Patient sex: M
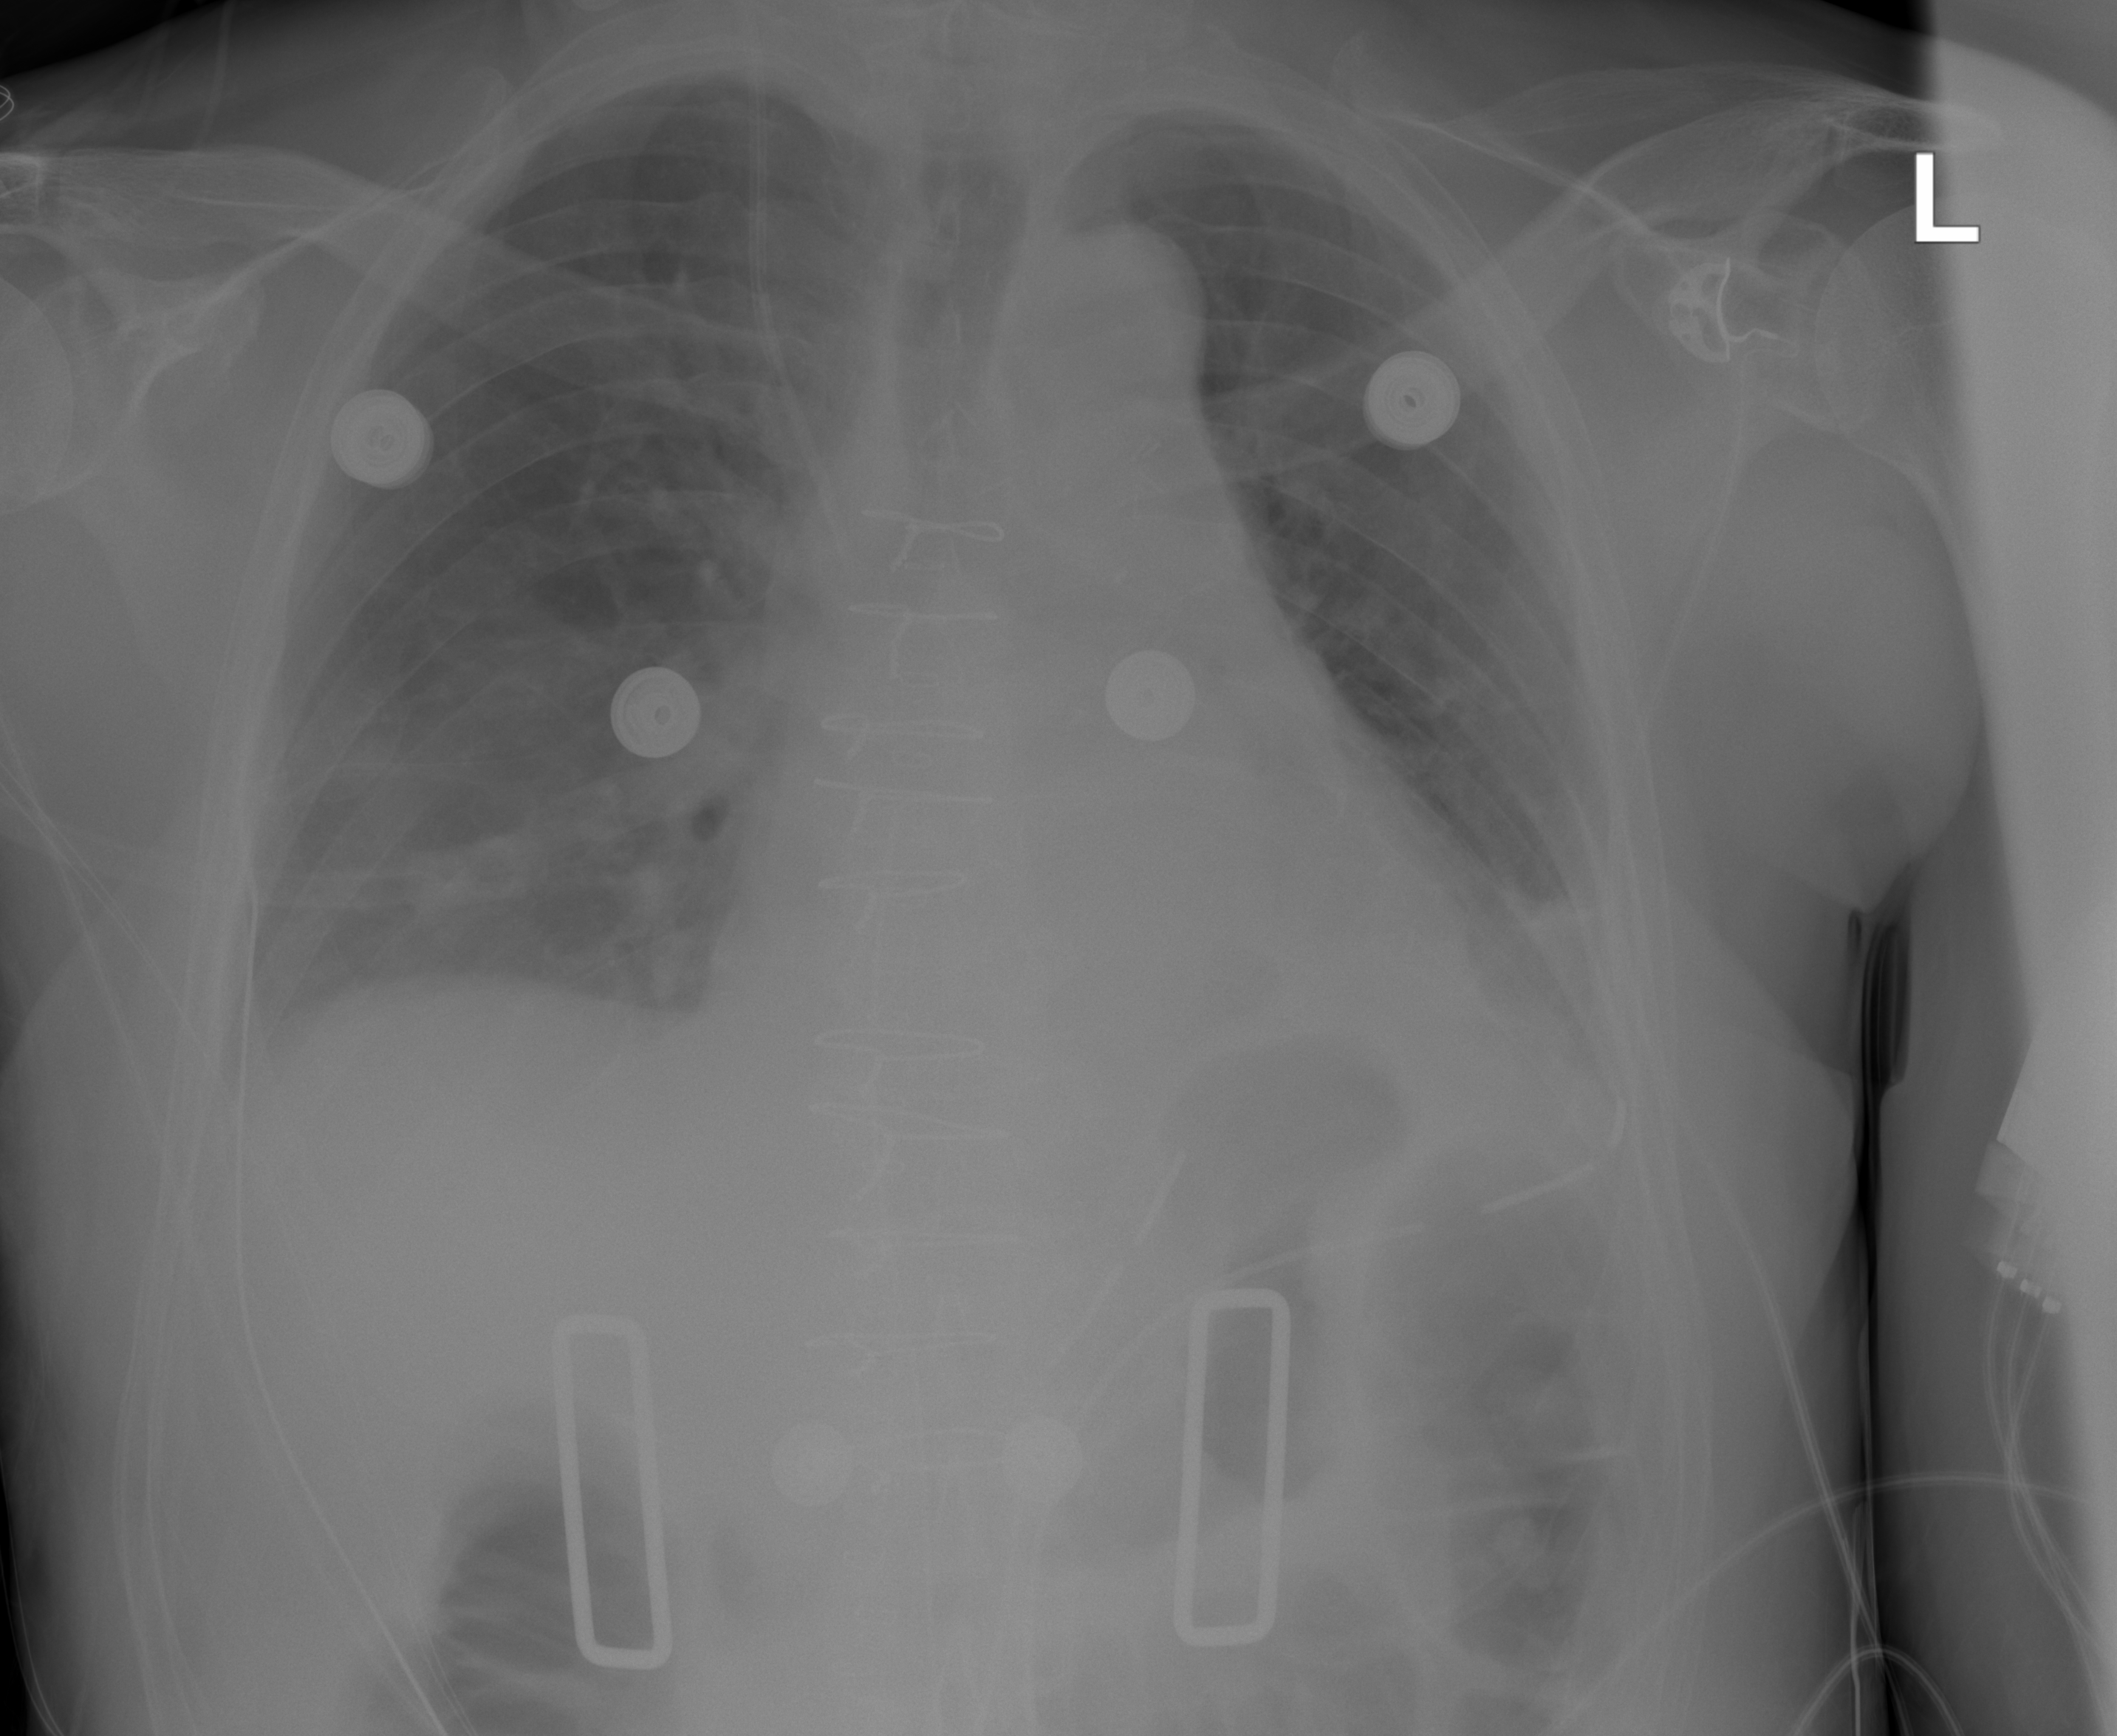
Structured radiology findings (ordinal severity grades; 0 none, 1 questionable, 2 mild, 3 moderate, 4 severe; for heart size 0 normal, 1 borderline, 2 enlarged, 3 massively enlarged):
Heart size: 1
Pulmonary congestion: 2
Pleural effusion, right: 2
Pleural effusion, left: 2
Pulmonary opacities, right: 2
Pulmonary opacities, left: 2
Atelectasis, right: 0
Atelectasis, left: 2